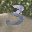
Label: 3